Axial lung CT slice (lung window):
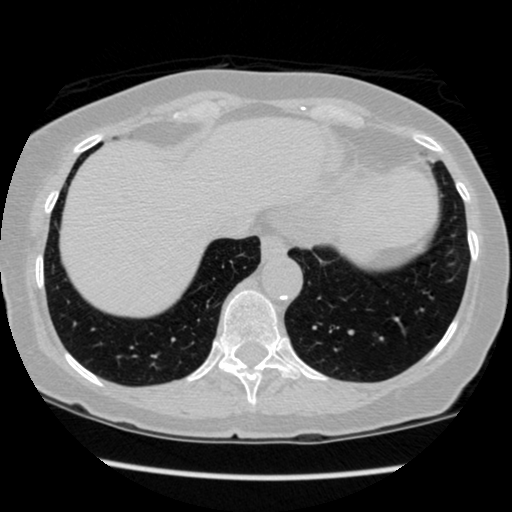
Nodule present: no